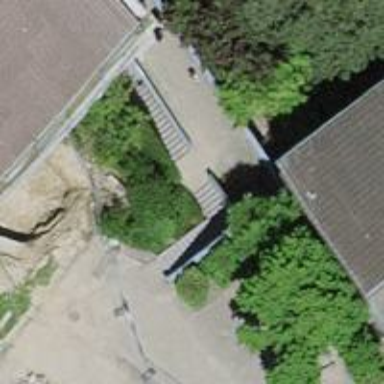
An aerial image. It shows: Set of steps on the road.